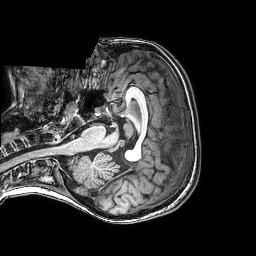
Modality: T1w
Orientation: axial
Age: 6
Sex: male
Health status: healthy